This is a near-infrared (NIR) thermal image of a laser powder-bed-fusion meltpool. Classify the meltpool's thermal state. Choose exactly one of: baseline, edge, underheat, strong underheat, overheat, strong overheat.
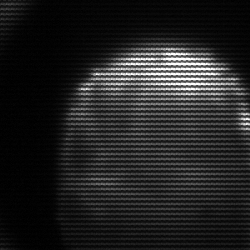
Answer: edge